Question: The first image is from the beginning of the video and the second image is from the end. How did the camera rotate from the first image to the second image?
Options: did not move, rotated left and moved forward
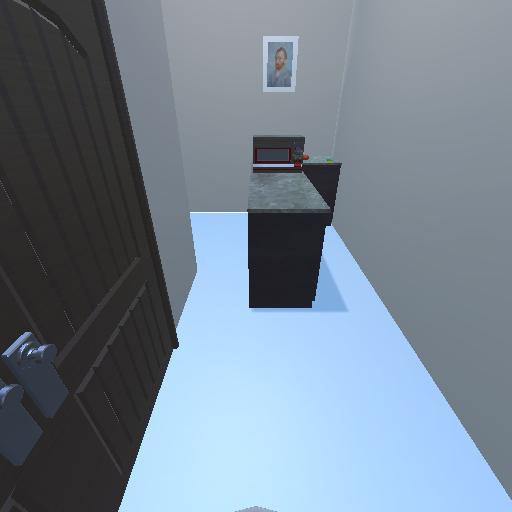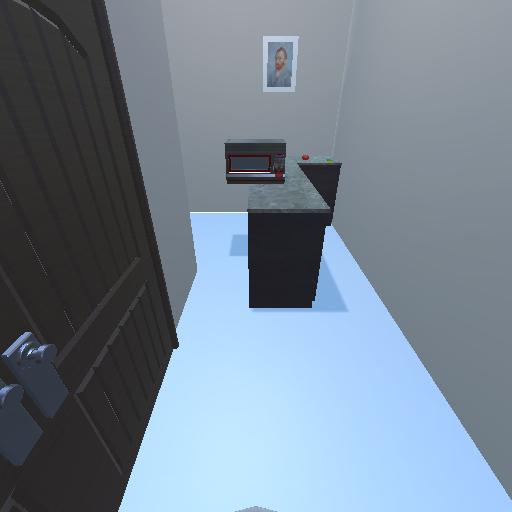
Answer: did not move